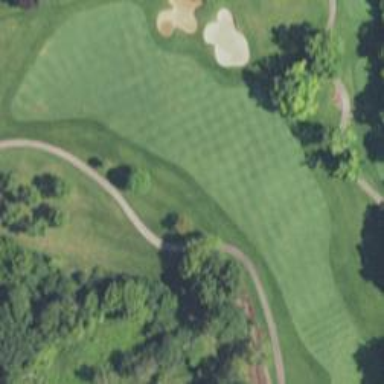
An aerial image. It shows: Scenic golf fairway.